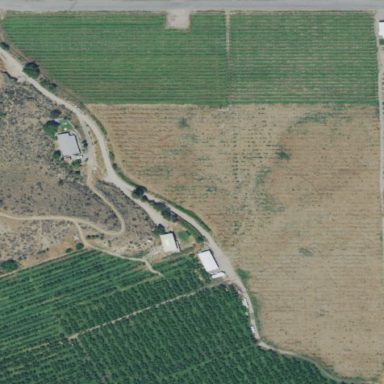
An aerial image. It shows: Orchard.